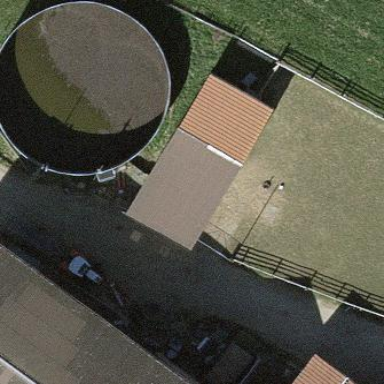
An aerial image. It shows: Storage tank which is man-made.